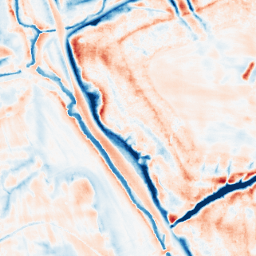
Category: trend_removal
Decomposition family: local_polynomial
Decomposition parameters: window_size: 21
degree: 1
Upsampling method: sinc_blackman
Upsampling parameters: scale: 8
kernel_size: 16
Upsampling scale: 8